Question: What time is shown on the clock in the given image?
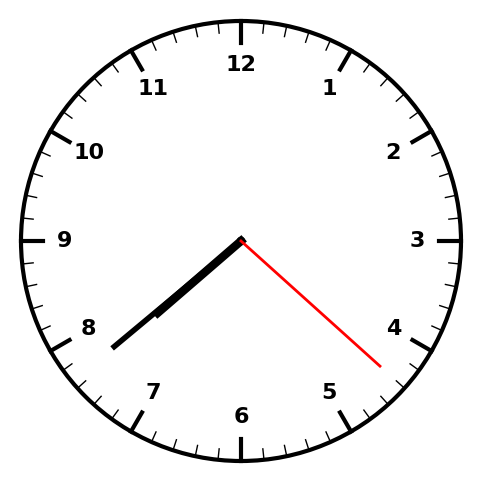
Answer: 07:38:22